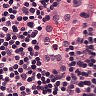
Metastatic tissue present: no